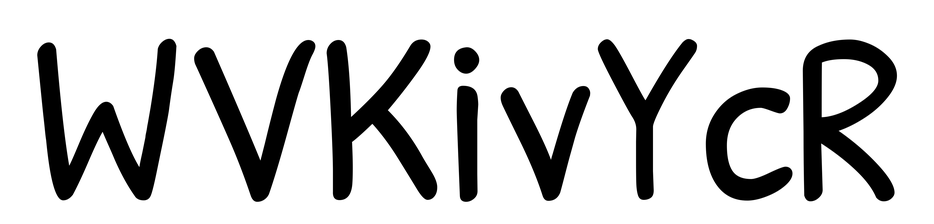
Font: PatrickHand-Regular